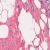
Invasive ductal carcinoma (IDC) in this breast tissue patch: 0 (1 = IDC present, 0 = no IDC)